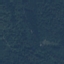
Label: Forest